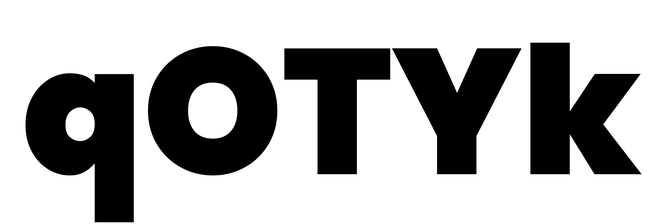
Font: Poppins-Black